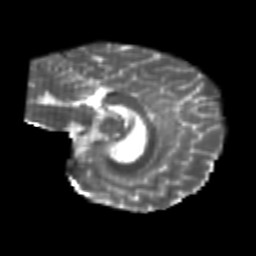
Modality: T2w
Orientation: sagittal
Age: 22
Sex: female
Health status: healthy
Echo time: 0.074 s